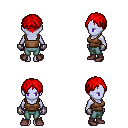
a pixel art fantasy rpg character, female body template, dark elf, purple skin, brown pirate shirt, teal pants, red parted hairstyle, metal gloves, maroon shoes, four views (front, back, left, right), 2x2 character sprite sheet, small pixel art, hard edges, no anti-aliasing